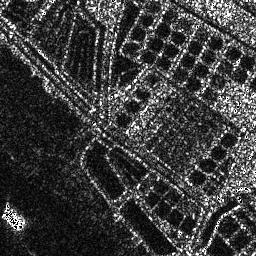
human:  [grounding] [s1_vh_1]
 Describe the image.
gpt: In the satellite image, there is  <ref>1 medium ship </ref> <box>[[0, 79, 9, 90, 0]]</box> located at bottom left.